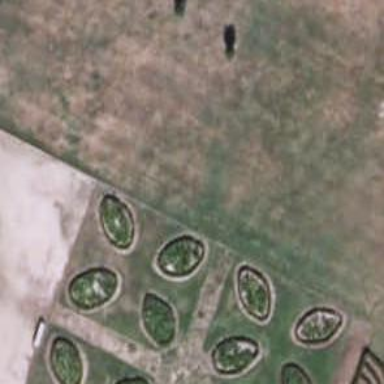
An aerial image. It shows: Garden that is leisure land.